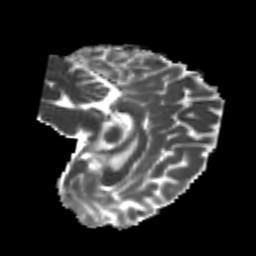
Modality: MD
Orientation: sagittal
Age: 18
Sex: female
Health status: healthy
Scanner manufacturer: philips
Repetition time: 7.386 s
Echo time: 0.08599 s